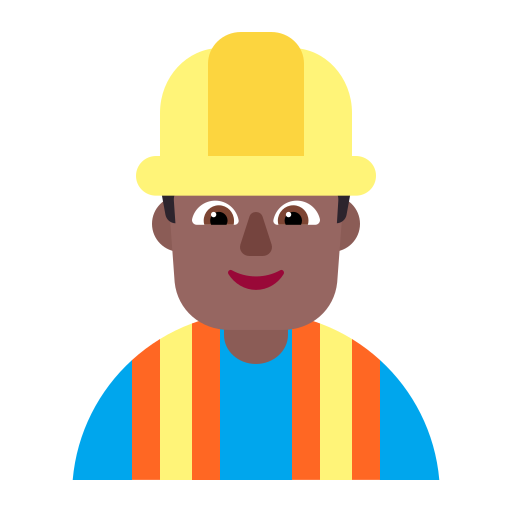
man construction worker flat  dark